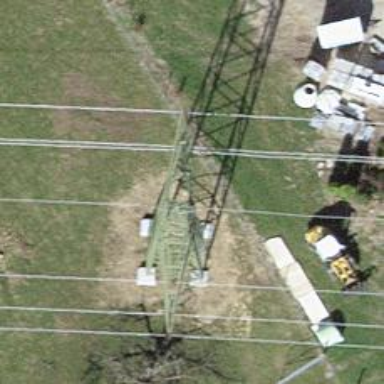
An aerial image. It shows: Power tower.